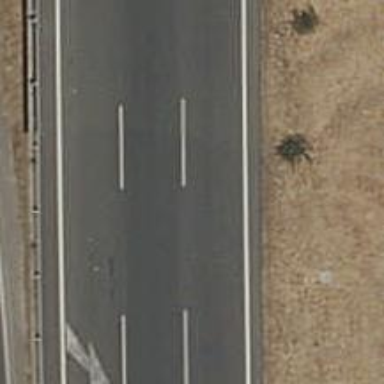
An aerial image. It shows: Motorway.